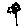
Label: flower